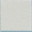
Piece: xx